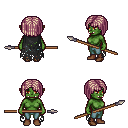
a pixel art fantasy rpg character, female body template, orc, green skin, black tattered cape, teal pants, white blonde pageboy hairstyle, brown shoes, spear, four views (front, back, left, right), 2x2 character sprite sheet, small pixel art, hard edges, no anti-aliasing